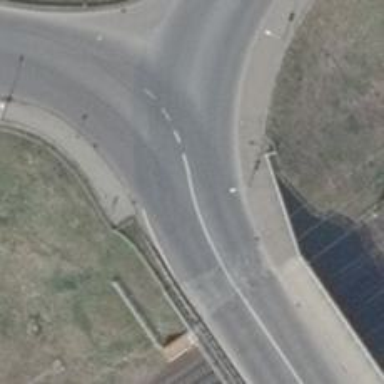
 featuring cycleway with asphalt surface on the right."